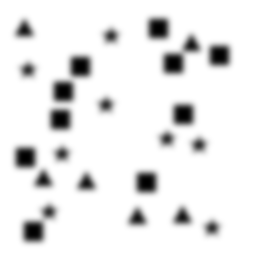
Squares: 10
Triangles: 6
Stars: 8
Total shapes: 24